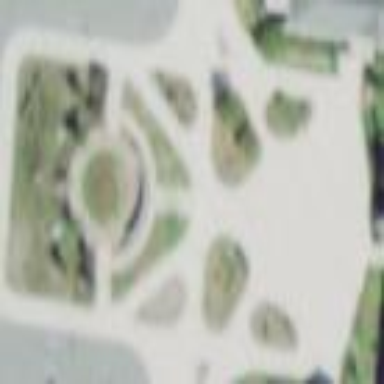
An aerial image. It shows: Courtyard that is man-made.